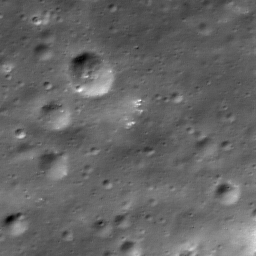
Host type: background_regolith
Lunar coordinates: latitude nan, longitude nan